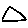
Label: triangle